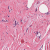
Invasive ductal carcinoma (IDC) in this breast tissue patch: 0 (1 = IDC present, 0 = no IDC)